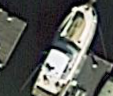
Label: Civil_yacht